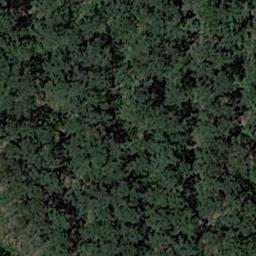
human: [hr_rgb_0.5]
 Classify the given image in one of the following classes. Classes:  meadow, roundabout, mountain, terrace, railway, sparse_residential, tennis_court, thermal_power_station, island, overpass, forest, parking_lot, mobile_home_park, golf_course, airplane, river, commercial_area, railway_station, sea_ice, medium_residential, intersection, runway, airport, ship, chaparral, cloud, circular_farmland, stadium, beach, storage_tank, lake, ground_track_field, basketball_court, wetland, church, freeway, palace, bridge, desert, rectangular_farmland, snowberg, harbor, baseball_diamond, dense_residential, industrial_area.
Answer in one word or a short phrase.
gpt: forest